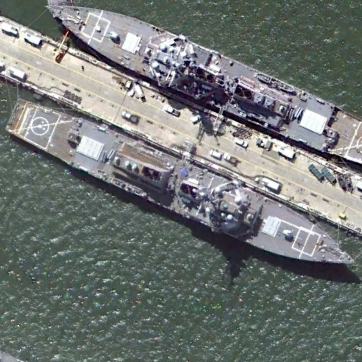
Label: destroyer